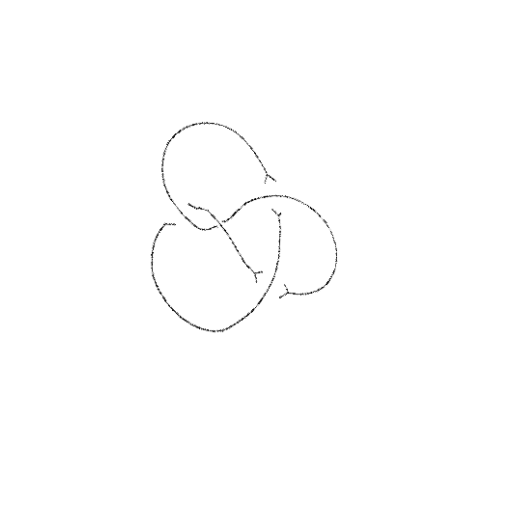
Crossing number: 4